Question: Detect the diagonal length of the red line, where the side length of each grid square is 0.5. The result should be rounded to one decimal place.
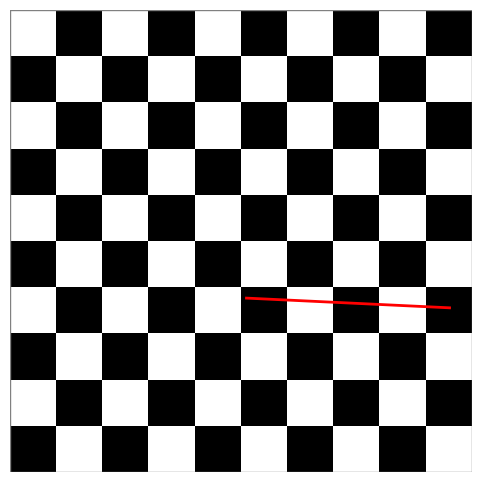
Answer: 2.2